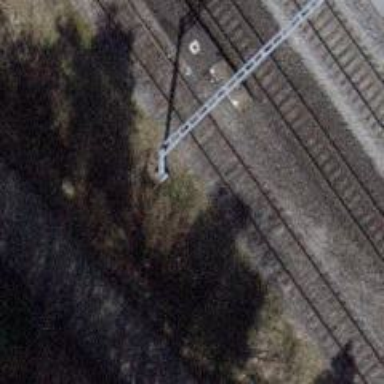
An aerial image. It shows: Disused spur railway line with single track and electrified contact line.